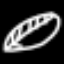
Label: leaf